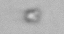
Label: nanoplankton_mix